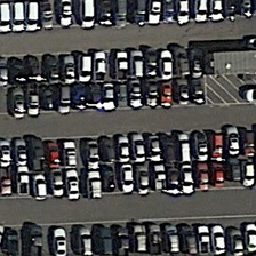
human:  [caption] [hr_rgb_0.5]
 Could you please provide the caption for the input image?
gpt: The parking lot is full of cars.

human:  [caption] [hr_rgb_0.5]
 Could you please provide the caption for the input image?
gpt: The parking lot is full of cars.

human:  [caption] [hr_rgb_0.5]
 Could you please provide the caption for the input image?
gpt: The parking lot is full of cars.

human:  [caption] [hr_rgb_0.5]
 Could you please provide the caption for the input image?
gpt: The parking lot was crowded with cars.

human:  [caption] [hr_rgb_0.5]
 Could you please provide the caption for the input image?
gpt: The parking lot is full of cars.